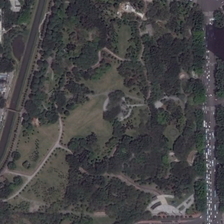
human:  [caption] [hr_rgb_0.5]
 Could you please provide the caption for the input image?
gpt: many green trees are in a park near a river and a road with many cars .

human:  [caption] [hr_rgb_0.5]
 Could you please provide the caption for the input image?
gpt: many green trees are in a park near a river and a road with many cars .

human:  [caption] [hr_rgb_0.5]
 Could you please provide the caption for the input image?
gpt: many green trees are in a park near a river and a road with many cars .

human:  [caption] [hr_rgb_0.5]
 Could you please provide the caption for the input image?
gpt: many green trees are in a park near a river and a road with many cars .

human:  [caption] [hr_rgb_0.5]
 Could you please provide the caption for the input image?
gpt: many green trees are in a park near a river and a road with many cars .